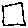
Label: square